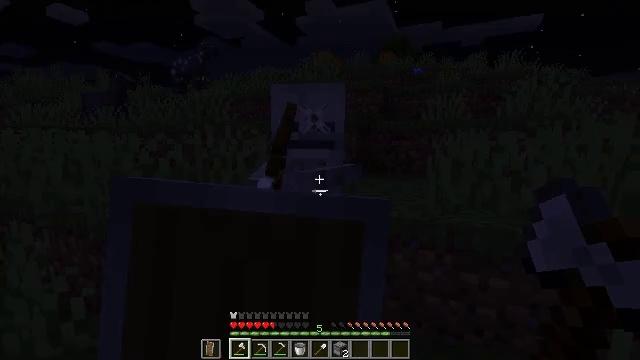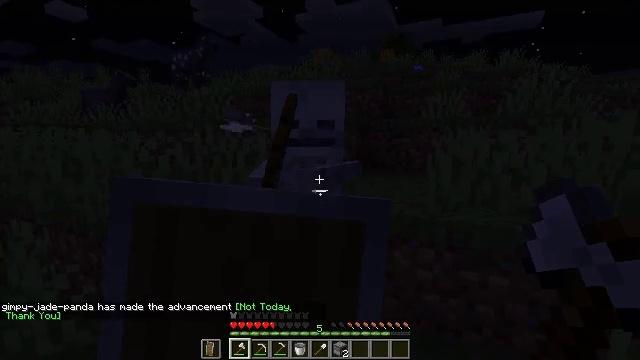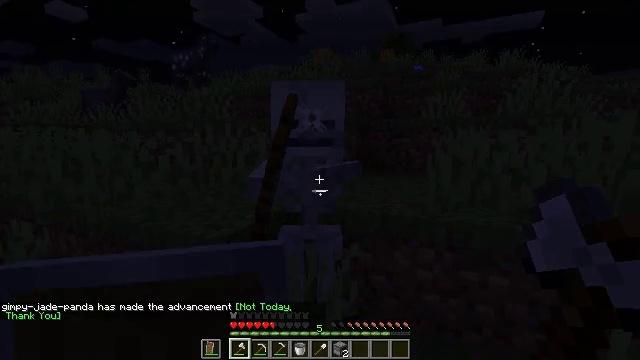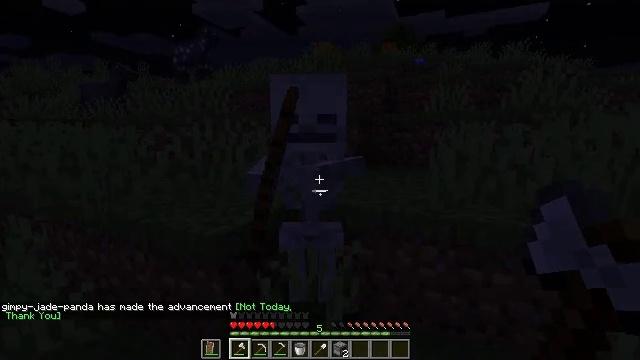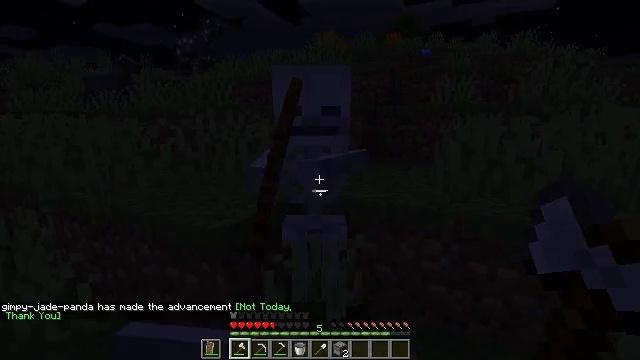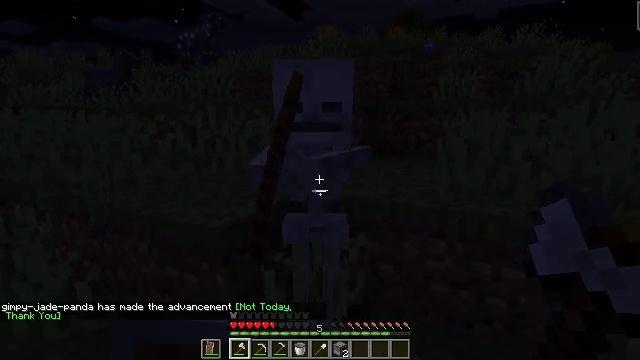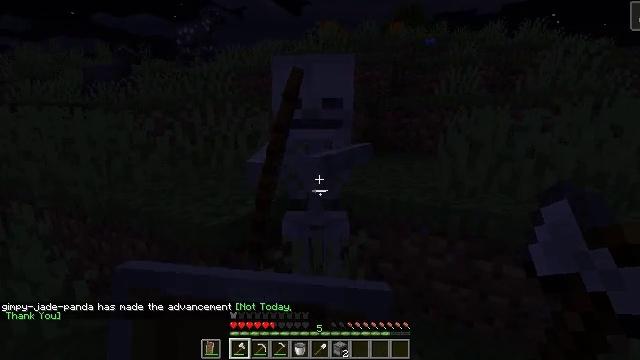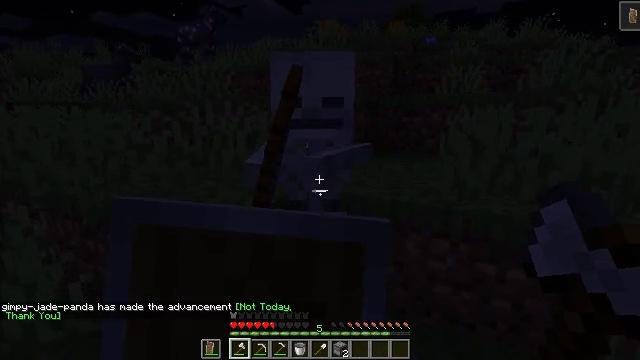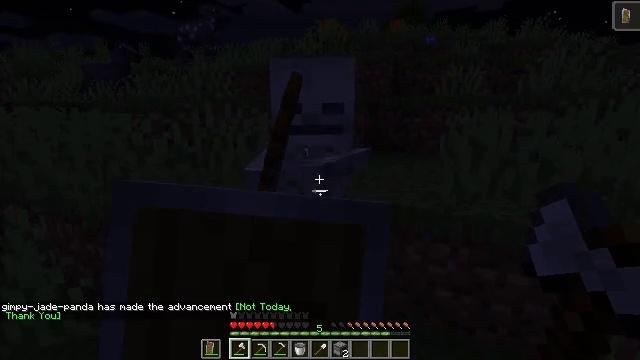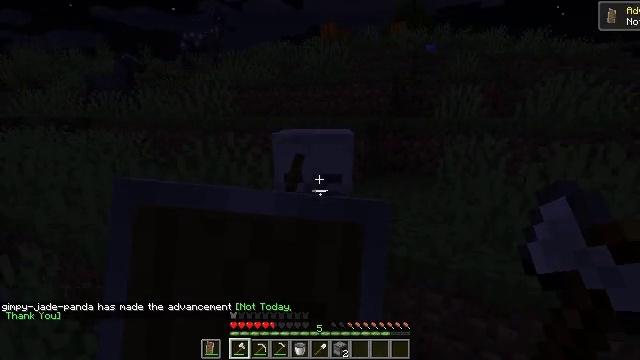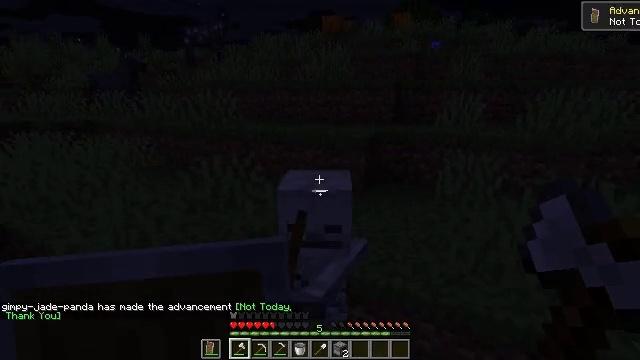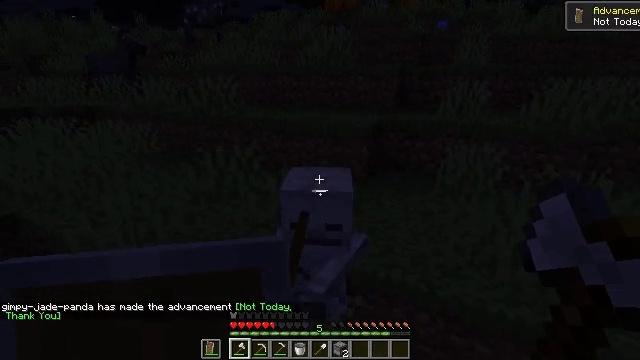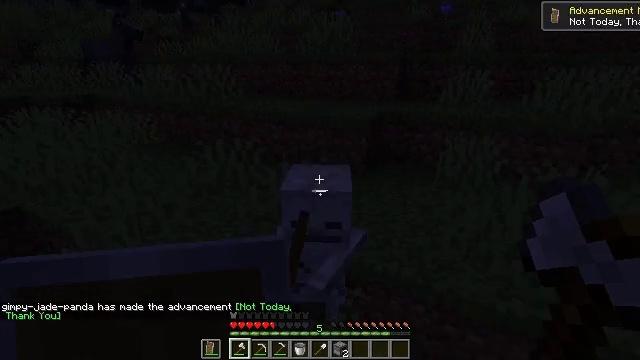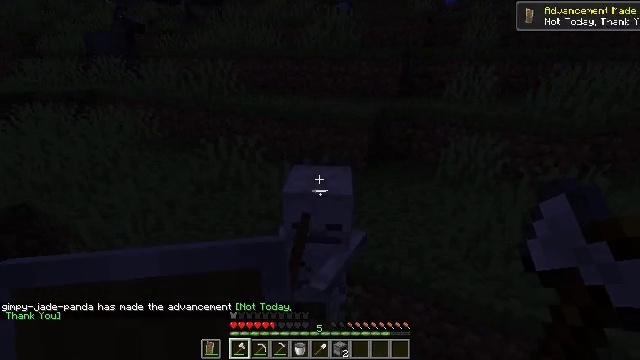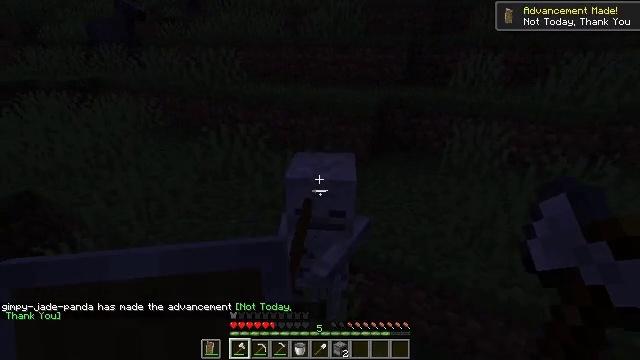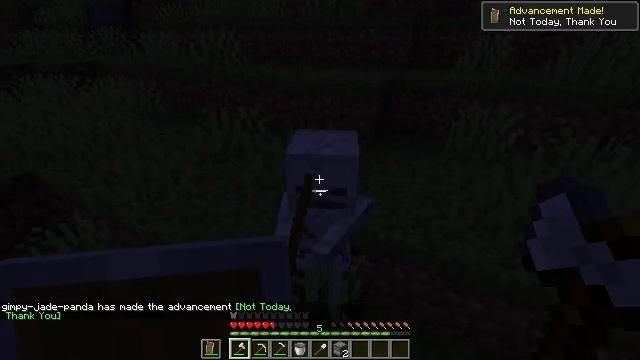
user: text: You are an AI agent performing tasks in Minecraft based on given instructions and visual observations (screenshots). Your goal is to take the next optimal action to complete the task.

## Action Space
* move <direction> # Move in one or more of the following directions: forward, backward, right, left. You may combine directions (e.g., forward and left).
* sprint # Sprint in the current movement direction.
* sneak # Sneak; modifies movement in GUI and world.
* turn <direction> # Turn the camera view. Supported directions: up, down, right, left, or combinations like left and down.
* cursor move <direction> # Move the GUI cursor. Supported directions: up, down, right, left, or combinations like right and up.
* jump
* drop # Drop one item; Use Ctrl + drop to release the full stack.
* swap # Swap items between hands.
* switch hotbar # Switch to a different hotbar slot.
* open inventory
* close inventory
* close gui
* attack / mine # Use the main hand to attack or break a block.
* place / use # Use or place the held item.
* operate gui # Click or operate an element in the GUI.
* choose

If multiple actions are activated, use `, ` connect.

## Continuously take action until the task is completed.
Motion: motion action
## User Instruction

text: Fight a skeleton.
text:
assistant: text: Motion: use / place
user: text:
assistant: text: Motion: move forward, use / place
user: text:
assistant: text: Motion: move forward, turn down, use / place
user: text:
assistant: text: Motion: move forward, turn down, use / place
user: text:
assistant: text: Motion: move forward, use / place
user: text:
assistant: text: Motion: move forward, use / place
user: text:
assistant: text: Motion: use / place
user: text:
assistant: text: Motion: use / place, jump
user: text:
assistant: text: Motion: use / place, jump
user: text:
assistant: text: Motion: turn down, jump
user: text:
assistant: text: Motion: turn down, jump
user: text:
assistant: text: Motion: turn down, jump
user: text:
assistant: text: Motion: turn down, jump
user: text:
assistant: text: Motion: turn down
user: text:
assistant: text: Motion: turn down
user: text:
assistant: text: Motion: turn down, attack / mine
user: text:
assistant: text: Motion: attack / mine
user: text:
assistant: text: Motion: attack / mine
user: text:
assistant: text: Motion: turn up, attack / mine
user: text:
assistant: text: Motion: turn up
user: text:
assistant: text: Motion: no_op